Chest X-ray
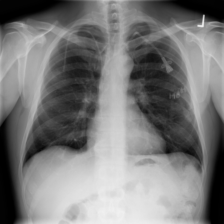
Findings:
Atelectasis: negative
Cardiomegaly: negative
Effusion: negative
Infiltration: positive
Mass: negative
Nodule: negative
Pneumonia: negative
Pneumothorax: negative
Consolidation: negative
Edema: negative
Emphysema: negative
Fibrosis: negative
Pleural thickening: negative
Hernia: negative